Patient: sex F, age 26
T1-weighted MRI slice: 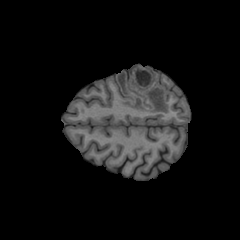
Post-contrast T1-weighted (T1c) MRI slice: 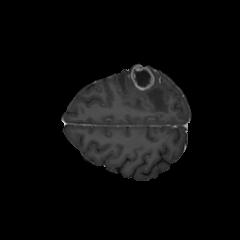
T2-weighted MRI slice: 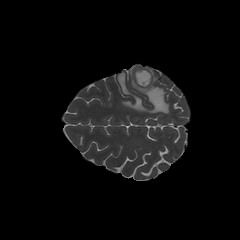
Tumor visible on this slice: yes
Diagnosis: Glioblastoma, IDH-wildtype
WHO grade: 4